如图1，$\text{Rt}\triangle ABC$内接于半径为$\sqrt{5}$的圆$O$，$\angle ABC = 90^\circ$，点$D$为半圆$AC$上一动点，连接$BD$交$AC$于点$E$，

(1) 如图2，连接$AD$，若$AB = AD = 2$，求$BD$的长；

(2) 如图3，过点$C$作$BD$的平行线交射线$AB$于点$F$，交圆$O$于点$G$，若$\tan\angle DBC = \dfrac{1}{3}$，求$DE \cdot FG$的值.
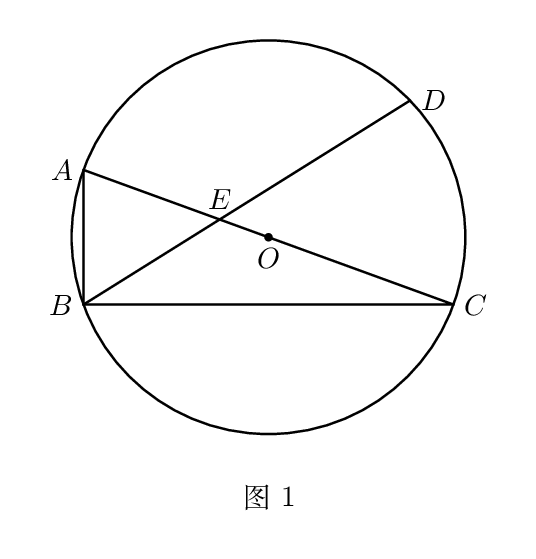
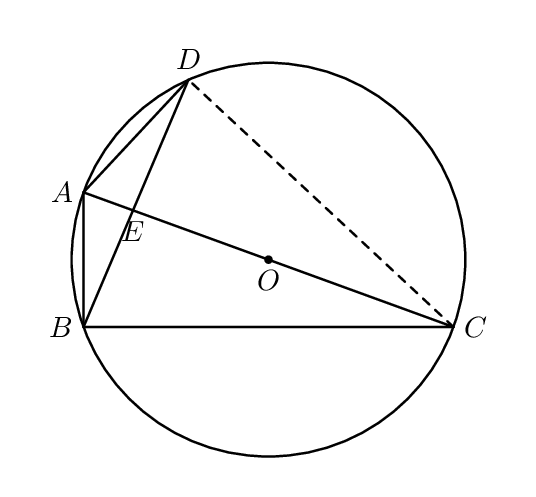
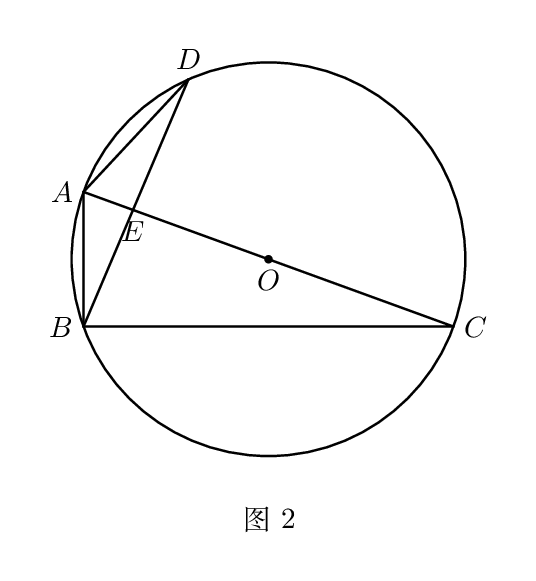
【解答】
\textbf{【答案】}(1)$\dfrac{8\sqrt{5}}{5}$

(2)$2$

\textbf{【分析】}

\textbf{【详解】}(1) 解：如图所示，连接$CD$，

$\because AC$为圆的直径，

$\therefore \angle ABC = \angle ADC = 90^\circ$，

在$\text{Rt}\triangle ABC$与$\text{Rt}\triangle ADC$中，

$\begin{cases}
AD = AB = 2 \\
AC = AC
\end{cases}$

$\therefore \text{Rt}\triangle ABC \cong \text{Rt}\triangle ADC(\text{HL})$，

$\therefore \angle BAC = \angle DAC$，

$\therefore AE \perp BD$，$BE = ED$，

$\because \odot O$半径为$\sqrt{5}$，

$\therefore AC = 2\sqrt{5}$，

$\therefore$ 在$\text{Rt}\triangle ABC$中，$BC = \sqrt{AC^2 - AB^2} = \sqrt{(2\sqrt{5})^2 - 2^2} = 4$，

$\cos\angle ACB = \dfrac{BC}{AC} = \dfrac{4}{2\sqrt{5}} = \dfrac{2\sqrt{5}}{5}$，

$\because \angle ACB$、$\angle ADB$都是$\overset{\frown}{AB}$所对的圆周角，

$\therefore \angle ACB = \angle ADB$，

$\therefore \cos\angle ADB = \cos\angle ACB = \dfrac{2\sqrt{5}}{5} = \dfrac{ED}{AD}$，

即$\dfrac{ED}{2} = \dfrac{2\sqrt{5}}{5}$，

解得$ED = \dfrac{4\sqrt{5}}{5}$，

$\therefore BD = 2ED = \dfrac{8\sqrt{5}}{5}$.

(2) 解：如图所示，连接$AD$、$DC$、$BG$，

$\because \angle DBC$、$\angle DAC$都是$\overset{\frown}{DC}$所对的圆周角，

$\therefore \angle DBC = \angle DAC$，

$\therefore \tan\angle DAC = \tan\angle DBC = \dfrac{1}{3}$，

$\because AC$为圆的直径，

$\therefore \angle ADC = 90^\circ$，

$\therefore \tan\angle DAC = \dfrac{DC}{AD} = \dfrac{1}{3}$

即$AD = 3DC$

设$DC = k$，则$AD =3k$，$k>0$

又$AC = 2\sqrt{5}$

$\therefore$在$\text{Rt}\triangle ADC$中，$ k^2 + (3k)^2 = (2\sqrt{5})^2$

解得$x = \sqrt{2}$或$-\sqrt{2}$（舍去）

$\therefore CD = \sqrt{2}$，

$\because BD \parallel CF$，

$\therefore \angle DBC = \angle BCG$，

又$\angle DBC$、$\angle BCG$都是$\odot O$的圆周角，$CD$、$BG$分别是它们所对的弦，

$\therefore CD = BG = \sqrt{2}$，

$\because$ 四边形$ABGC$是$\odot O$的内接四边形，

$\therefore \angle BGF = \angle BAC$，$\angle FBG = \angle ACF$，

$\because \angle BAC$、$\angle BDC$都是$\overset{\frown}{BC}$所对的圆周角，

$\therefore \angle BAC = \angle BDC$，

$\therefore \angle BGF = \angle BDC$，

$\because BD \parallel CF$，

$\therefore \angle AEB = \angle ACF$，

又$\angle FBG = \angle ACF$，$\angle AEB = \angle DEC$，

$\therefore \angle FBG = \angle DEC$，

在$\triangle FBG$与$\triangle CED$中，

$\angle FBG = \angle DEC$，$\angle BGF = \angle BDC$，

$\therefore \triangle FBG \backsim \triangle CED$，

$\therefore \dfrac{FG}{CD} = \dfrac{BG}{DE}$，

$\therefore DE \cdot FG = CD \times BG = \sqrt{2} \times \sqrt{2} = 2$.

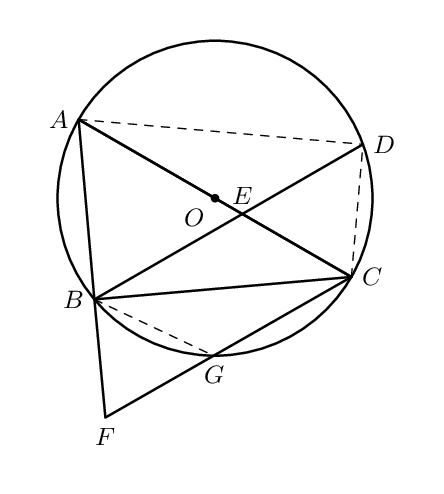
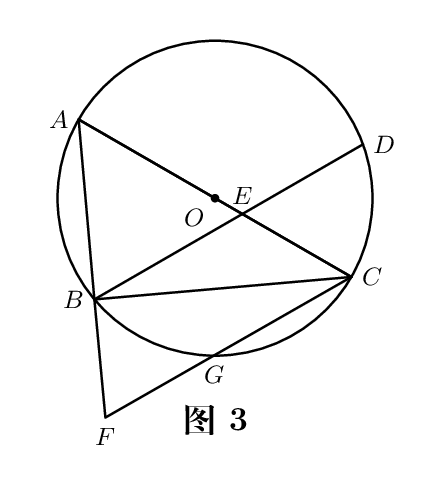